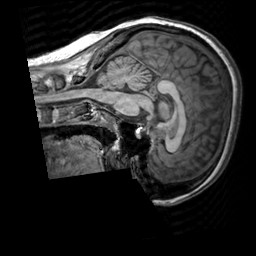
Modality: T1w
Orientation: sagittal
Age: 31
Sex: female
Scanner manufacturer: siemens
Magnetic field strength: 3 T
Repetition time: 2.3 s
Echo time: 0.00303 s